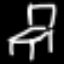
Label: chair